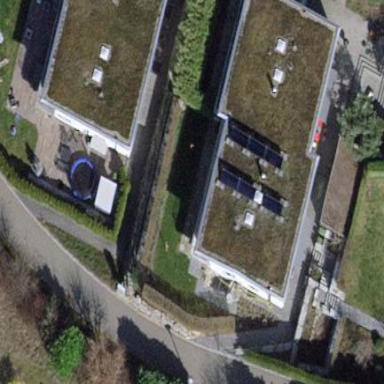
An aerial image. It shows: Flat-roofed house.